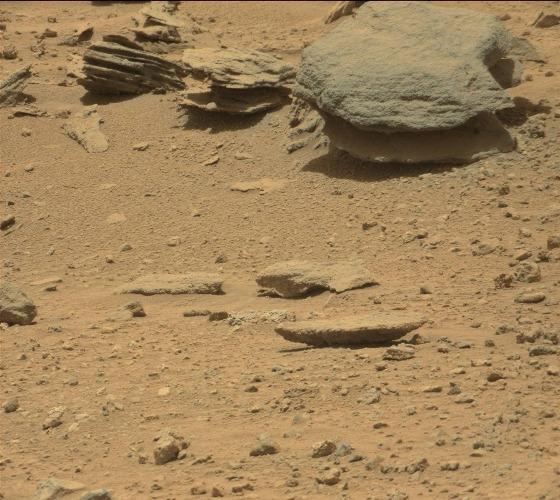
Terrain classes present: Bedrock, Gravel / Sand / Soil, Rock